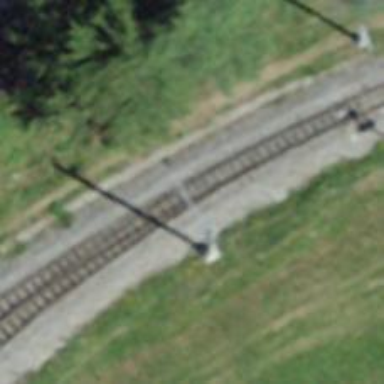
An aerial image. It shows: Railway switch.